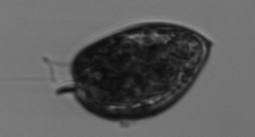
Label: Prorocentrum_micans